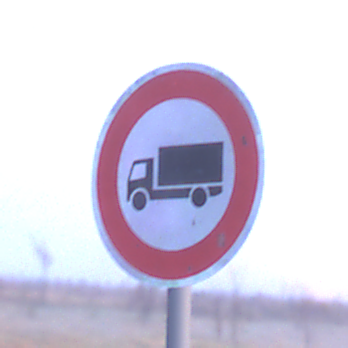
Verkehrszeichen: VerbotFuerKraftfahrzeugeUeberDreiKommaFuenfTonnen
Umgebung: Outdoor, Nature
Tageszeit: SunriseSunset
Wetter: Clear
Licht: Natural
Jahreszeit: NotSpecified
Kontrast: LowContrast